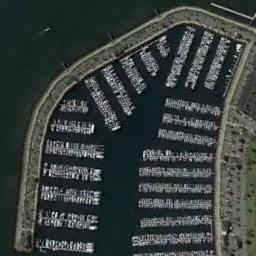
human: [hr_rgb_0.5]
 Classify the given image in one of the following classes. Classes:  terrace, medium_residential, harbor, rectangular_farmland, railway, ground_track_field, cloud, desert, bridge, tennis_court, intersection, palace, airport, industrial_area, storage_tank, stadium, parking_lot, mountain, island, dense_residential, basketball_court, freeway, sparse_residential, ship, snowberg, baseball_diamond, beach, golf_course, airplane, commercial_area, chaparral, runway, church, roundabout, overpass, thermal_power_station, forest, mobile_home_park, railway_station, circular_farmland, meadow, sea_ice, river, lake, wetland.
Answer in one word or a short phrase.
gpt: harbor